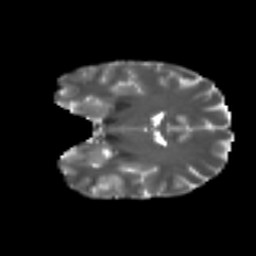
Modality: T2w
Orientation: coronal
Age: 28
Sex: female
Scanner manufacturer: ge
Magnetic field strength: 3 T
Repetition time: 7.8 s
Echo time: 0.0606 s